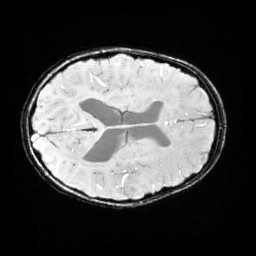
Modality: SWI
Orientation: axial
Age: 9
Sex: female
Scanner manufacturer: siemens
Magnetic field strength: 3 T
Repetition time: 0.027 s
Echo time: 0.02 s